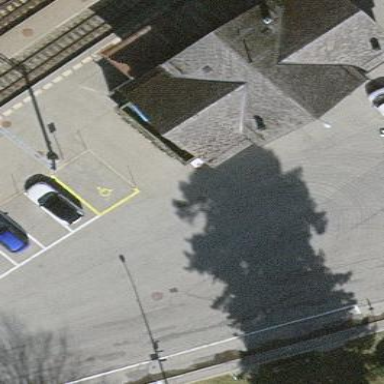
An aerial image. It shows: Train station building.